Interaction volume radius: 10 \u00c5
Interaction volume height: 40 \u00c5
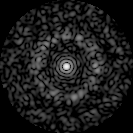
Disorder parameter: 0.8222